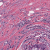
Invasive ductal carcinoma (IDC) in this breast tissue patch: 1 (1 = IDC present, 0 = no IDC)